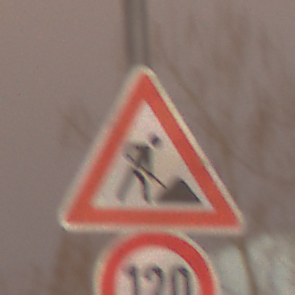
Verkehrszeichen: Arbeitsstelle
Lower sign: Geschwindigkeit120
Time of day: Night
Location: Outdoor (Urban)
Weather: Overcast
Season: Winter
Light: Artificial